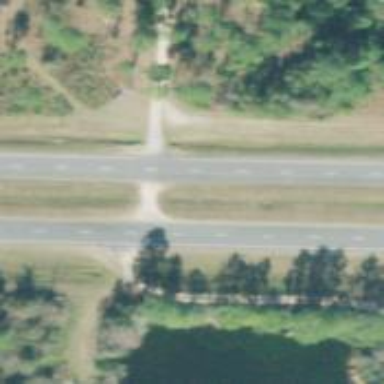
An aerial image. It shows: Dual carriageway expressway with asphalt surface. It is classified as trunk highway.